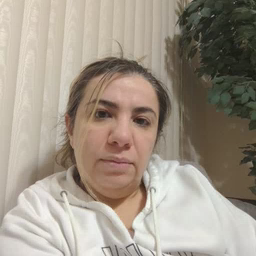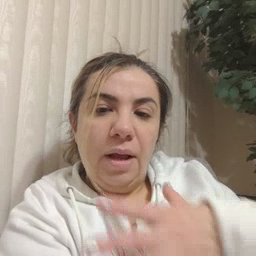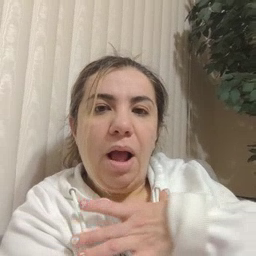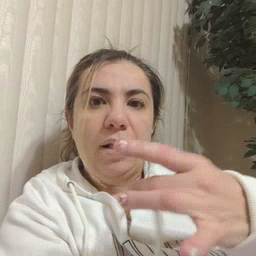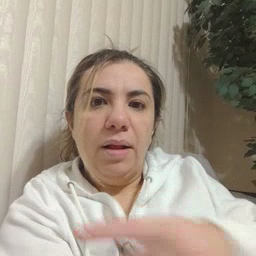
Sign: like